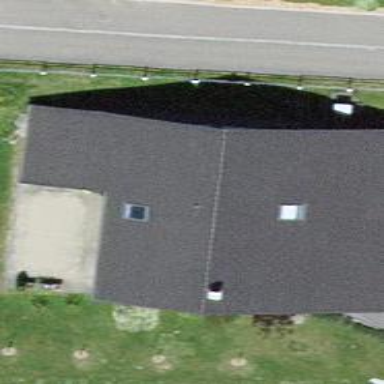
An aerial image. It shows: Simple and straightforward house.